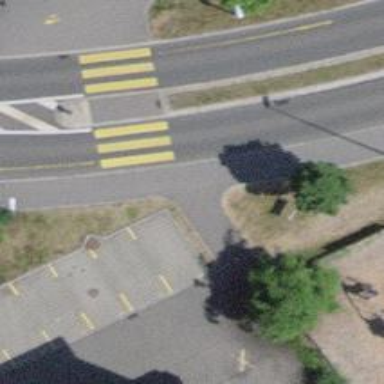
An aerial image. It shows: Kerb barrier.